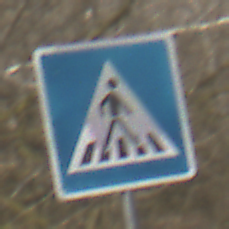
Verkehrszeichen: FussgaengerueberwegLinks
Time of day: MorningAfternoon
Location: Outdoor (Nature)
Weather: Clear
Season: Winter
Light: Natural